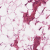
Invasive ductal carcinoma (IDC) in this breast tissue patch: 0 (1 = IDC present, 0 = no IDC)